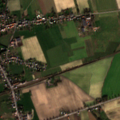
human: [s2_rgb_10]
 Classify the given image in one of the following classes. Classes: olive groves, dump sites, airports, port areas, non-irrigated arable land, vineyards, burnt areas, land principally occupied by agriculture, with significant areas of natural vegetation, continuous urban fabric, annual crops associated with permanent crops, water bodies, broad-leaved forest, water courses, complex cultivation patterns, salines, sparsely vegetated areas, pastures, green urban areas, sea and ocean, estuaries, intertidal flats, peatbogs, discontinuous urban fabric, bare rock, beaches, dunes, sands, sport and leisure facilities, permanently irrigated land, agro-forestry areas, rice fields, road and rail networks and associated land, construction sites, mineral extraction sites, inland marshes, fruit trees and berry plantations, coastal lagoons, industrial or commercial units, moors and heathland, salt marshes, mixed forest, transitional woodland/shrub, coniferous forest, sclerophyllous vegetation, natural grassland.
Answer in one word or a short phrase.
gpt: discontinuous urban fabric, non-irrigated arable land, pastures, complex cultivation patterns